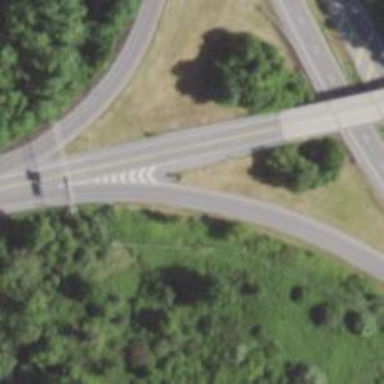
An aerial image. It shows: Primary link highway.